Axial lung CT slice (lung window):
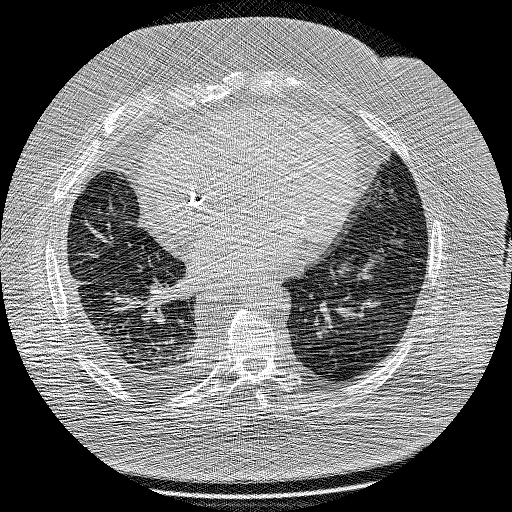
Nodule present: no